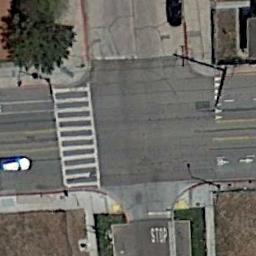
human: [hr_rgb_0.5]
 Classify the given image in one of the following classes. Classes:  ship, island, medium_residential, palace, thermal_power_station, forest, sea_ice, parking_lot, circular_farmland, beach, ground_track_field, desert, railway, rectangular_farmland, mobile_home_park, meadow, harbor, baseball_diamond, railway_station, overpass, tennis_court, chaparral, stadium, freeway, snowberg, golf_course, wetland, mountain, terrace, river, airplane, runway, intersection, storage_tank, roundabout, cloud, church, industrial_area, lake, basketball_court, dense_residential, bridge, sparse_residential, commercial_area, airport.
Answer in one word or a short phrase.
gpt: intersection